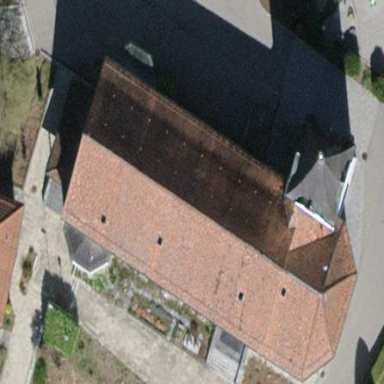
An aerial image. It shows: Church which is place of worship.